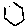
Label: hexagon